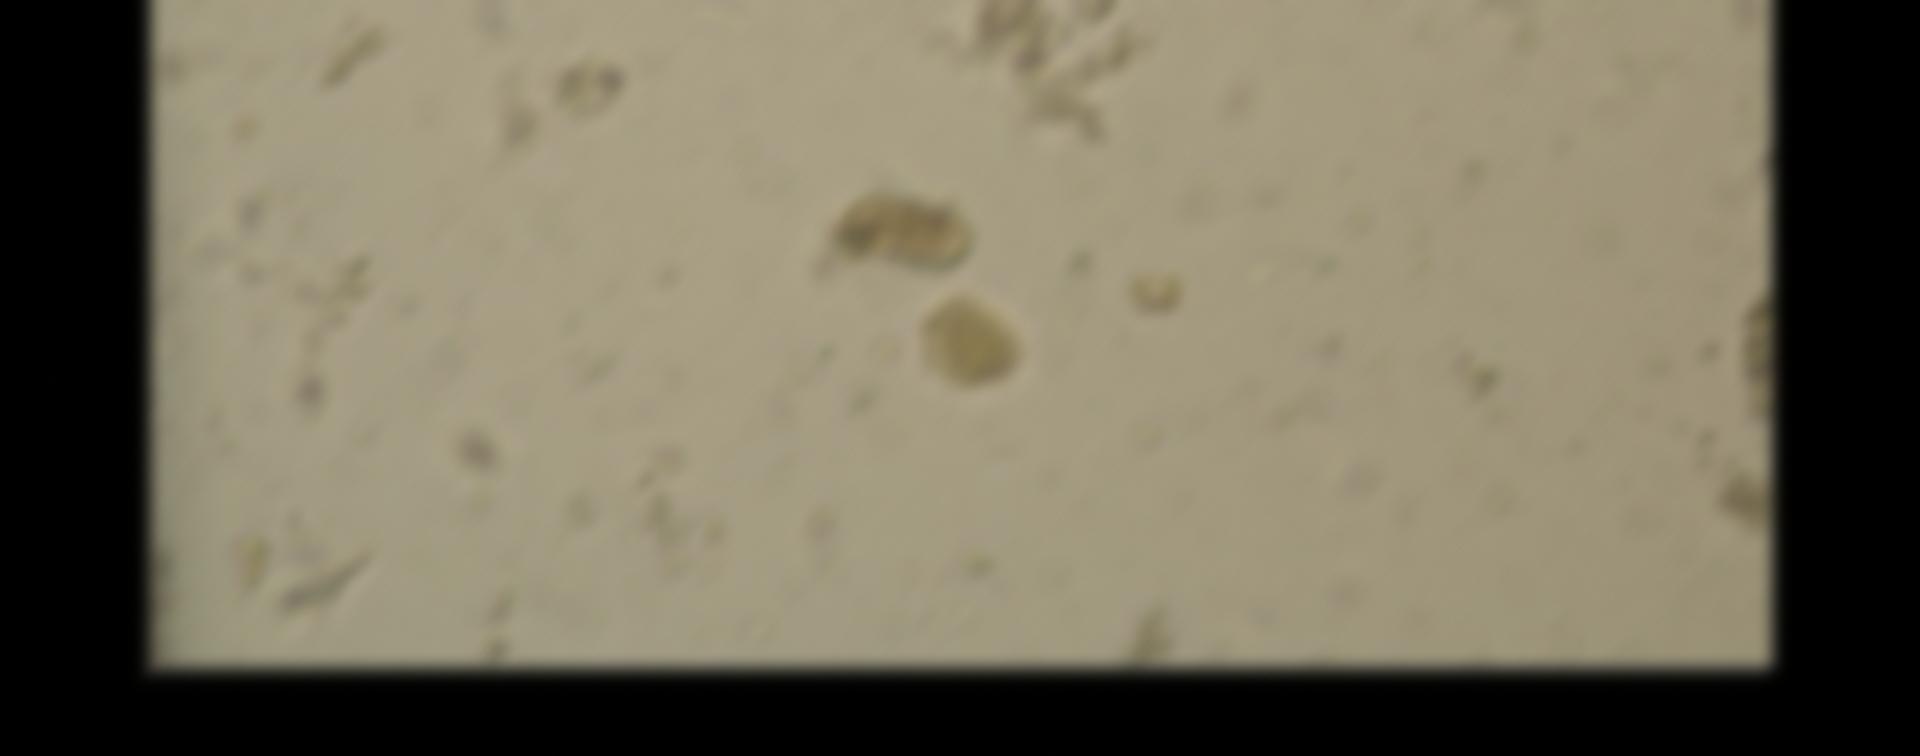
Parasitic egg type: Capillaria philippinensis